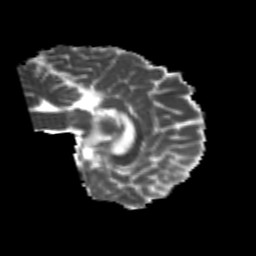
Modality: MD
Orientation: sagittal
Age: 24
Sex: female
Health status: healthy
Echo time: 0.074 s